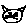
Label: cat